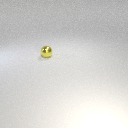
small yellow metal sphere